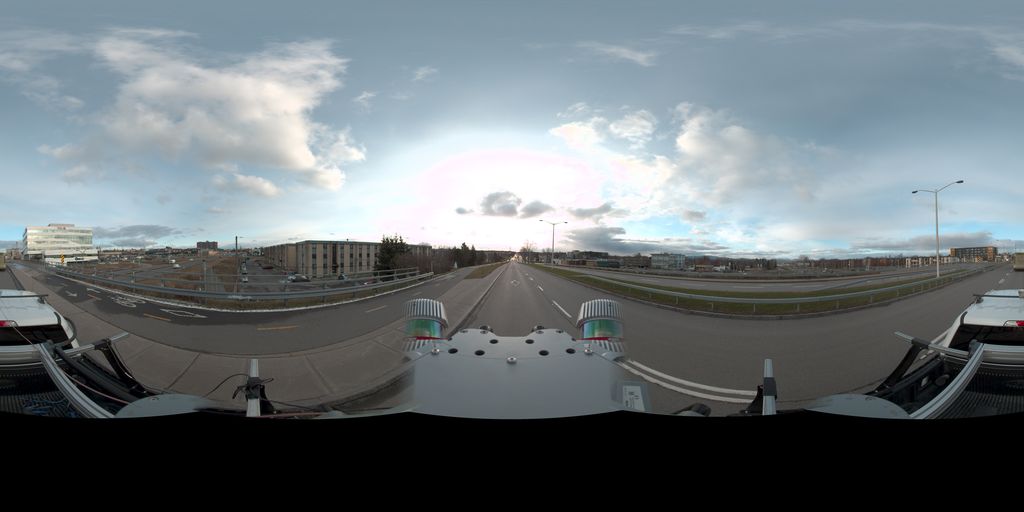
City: quebec_city